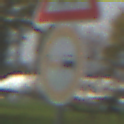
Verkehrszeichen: Ueberholverbot
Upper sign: KreuzungOderEinmuendung
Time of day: MorningAfternoon
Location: Outdoor (Suburban)
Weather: PartlyCloudy
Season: NotSpecified
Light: Natural